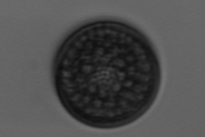
Label: Coscinodiscus